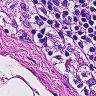
Metastatic tissue present: no